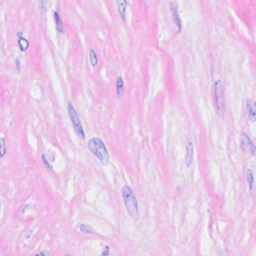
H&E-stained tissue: Breast